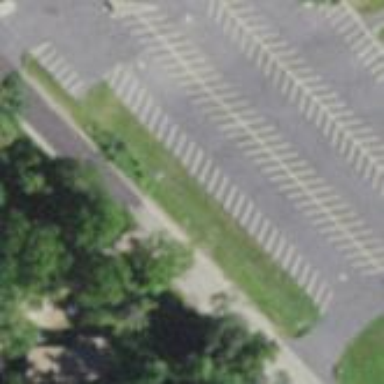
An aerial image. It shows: Road serving as parking aisle.